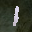
Label: 1